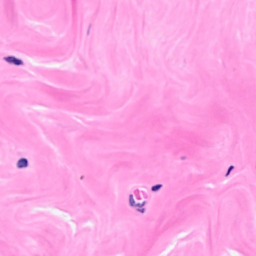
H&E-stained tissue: Breast